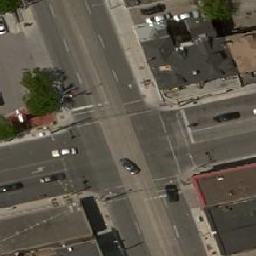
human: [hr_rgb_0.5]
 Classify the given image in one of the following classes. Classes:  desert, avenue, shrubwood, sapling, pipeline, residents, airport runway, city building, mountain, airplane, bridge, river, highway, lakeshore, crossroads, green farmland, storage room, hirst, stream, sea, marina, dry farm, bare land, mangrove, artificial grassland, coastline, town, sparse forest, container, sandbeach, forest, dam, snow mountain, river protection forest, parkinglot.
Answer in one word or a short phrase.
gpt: crossroads